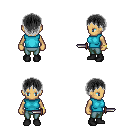
a pixel art fantasy rpg character, female body template, human, tanned skin, teal sleeveless shirt, teal pants, gray plain hairstyle, bracelets, black shoes, dagger, four views (front, back, left, right), 2x2 character sprite sheet, small pixel art, hard edges, no anti-aliasing